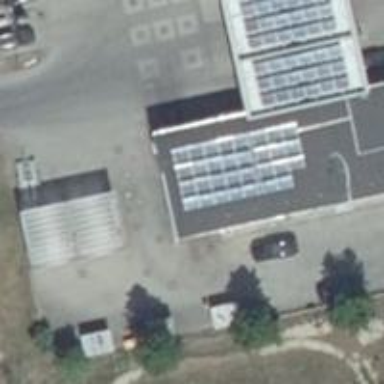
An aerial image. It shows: Car wash facility.